Question: I have a navigation controller, and its root view controller is a tab bar controller. In this tab bar controller I have two view controllers like this:

In the tab bar controller I have a custom navigation bar.
When I click the first item in tab bar, the navigation bar looks good
but when I click the second, I have a problem: below the navigation bar there is another navigation bar with red color.
Can some explain this for me?
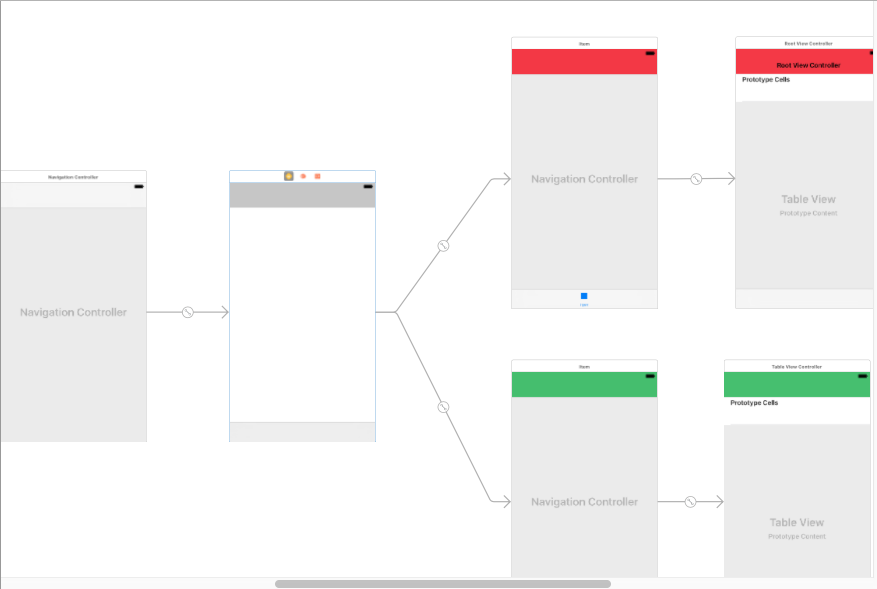
Answer: If you don't want navigation bar of first navigation controller then from the interface builder (storyboard) select your root navigation controller (i.e. navigationcontroller that's embed with tabbarcontroller) and from 'attribute inspector' uncheck 'shows navigation bar' under 'Navigation controller'! This will hide navigation bar for root navigation view controller!!
In your case you should hide and show navigation bar in 'viewWillDisAppear' and 'viewWillAppear' something like,
In 'viewWillAppear'
'''
self.navigationController.navigationBar.hidden = NO;
'''
In 'viewWillDisAppear'
'''
self.navigationController.navigationBar.hidden = YES;
'''
Do above things for your both viewcontroller of your tabbarcontroller!!